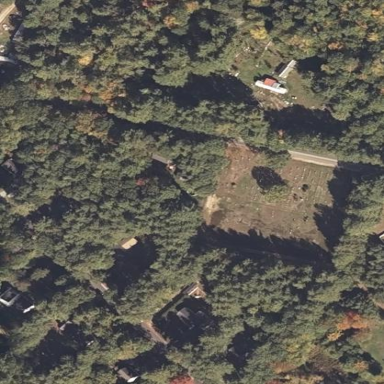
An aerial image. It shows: Cemetery.